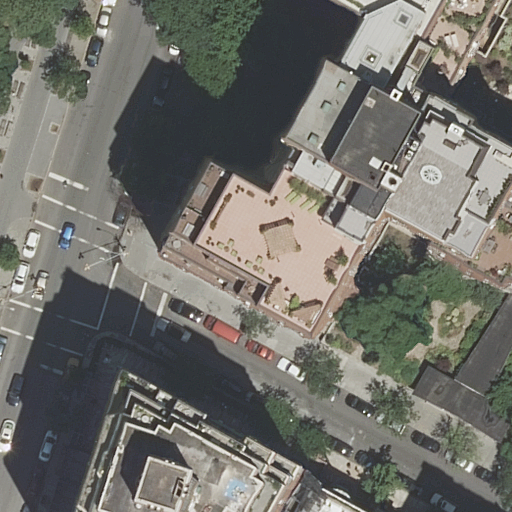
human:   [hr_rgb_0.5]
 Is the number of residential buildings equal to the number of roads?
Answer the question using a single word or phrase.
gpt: no

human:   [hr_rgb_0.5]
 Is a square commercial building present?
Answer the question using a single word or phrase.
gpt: no

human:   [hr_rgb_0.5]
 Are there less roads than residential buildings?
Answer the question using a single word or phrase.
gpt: no

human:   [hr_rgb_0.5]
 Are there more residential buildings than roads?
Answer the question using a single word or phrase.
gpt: no

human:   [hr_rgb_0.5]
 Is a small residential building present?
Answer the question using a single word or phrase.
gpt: no

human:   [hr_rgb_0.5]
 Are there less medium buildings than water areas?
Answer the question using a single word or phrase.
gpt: no

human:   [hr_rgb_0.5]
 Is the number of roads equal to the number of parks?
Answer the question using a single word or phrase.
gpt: no

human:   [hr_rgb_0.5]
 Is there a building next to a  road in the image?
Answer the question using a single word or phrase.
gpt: yes

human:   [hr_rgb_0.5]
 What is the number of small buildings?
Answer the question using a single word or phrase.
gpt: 0

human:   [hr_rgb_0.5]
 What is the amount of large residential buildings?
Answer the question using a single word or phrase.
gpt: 1

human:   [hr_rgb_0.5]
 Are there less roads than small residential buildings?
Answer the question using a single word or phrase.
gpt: no

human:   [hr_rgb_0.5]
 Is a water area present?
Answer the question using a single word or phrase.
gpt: no

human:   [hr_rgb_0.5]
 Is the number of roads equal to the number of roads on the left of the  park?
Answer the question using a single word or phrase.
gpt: no

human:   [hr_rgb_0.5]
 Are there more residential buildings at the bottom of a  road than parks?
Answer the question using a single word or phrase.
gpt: yes

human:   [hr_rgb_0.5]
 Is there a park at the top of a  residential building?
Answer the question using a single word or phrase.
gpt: yes

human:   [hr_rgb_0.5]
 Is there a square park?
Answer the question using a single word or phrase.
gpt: no

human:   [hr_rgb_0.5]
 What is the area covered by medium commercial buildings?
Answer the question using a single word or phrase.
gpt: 0m2

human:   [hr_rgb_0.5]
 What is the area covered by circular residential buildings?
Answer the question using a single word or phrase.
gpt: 0m2

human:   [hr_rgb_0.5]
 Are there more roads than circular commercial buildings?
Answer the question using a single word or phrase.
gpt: yes

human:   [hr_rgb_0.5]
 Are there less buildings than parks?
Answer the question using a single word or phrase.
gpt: no

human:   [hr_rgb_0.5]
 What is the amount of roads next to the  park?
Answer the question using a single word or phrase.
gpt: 6

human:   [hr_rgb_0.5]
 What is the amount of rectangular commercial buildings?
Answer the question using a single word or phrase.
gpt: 0

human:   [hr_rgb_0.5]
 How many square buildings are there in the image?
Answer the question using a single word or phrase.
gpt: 0

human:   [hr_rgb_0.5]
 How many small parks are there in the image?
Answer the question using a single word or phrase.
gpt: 0

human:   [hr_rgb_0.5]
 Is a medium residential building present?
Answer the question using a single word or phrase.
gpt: yes

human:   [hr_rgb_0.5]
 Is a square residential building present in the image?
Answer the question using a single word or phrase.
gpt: no

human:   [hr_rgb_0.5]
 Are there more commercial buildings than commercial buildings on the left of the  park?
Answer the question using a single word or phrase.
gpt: no

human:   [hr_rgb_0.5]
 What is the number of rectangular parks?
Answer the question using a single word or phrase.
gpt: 1

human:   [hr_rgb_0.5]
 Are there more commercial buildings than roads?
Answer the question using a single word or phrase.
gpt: no

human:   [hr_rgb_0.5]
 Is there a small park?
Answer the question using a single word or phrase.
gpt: no

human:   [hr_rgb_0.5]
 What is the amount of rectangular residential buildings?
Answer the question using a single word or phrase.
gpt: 0

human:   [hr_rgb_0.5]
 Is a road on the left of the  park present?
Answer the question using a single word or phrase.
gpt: no

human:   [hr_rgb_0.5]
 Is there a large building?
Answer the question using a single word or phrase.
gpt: yes

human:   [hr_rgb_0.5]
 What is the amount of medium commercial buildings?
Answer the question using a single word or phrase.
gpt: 0

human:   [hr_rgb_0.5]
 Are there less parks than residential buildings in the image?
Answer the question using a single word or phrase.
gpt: yes

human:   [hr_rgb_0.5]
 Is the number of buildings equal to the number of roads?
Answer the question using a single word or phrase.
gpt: no